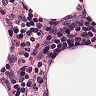
Metastatic tissue present: no